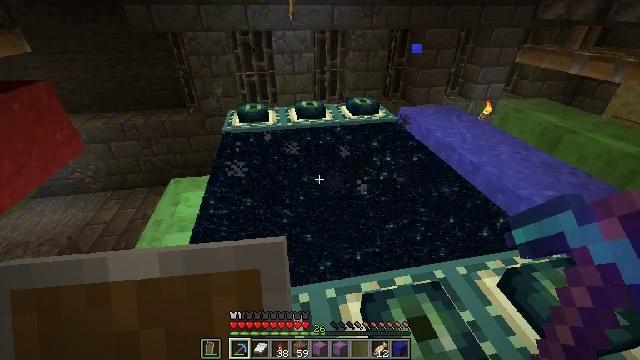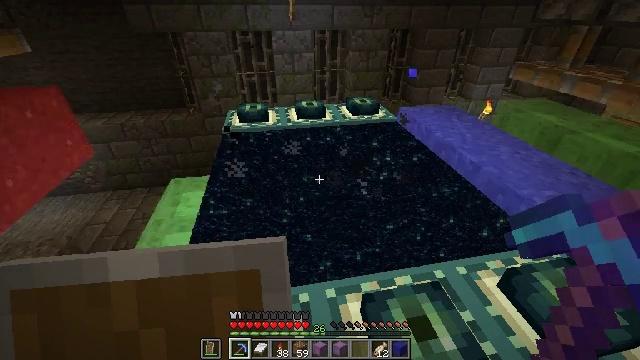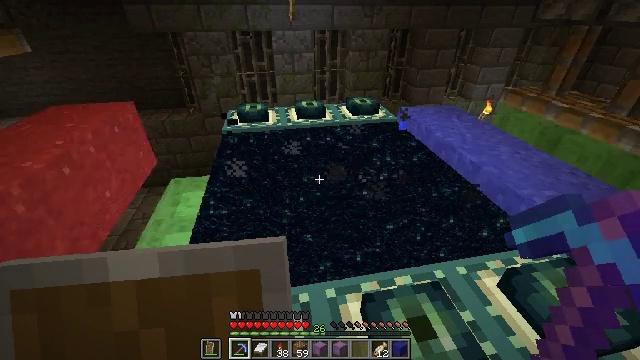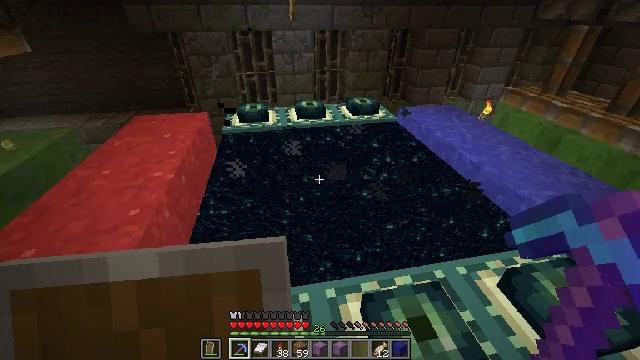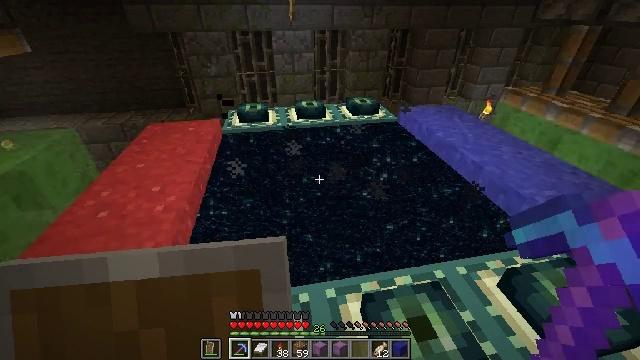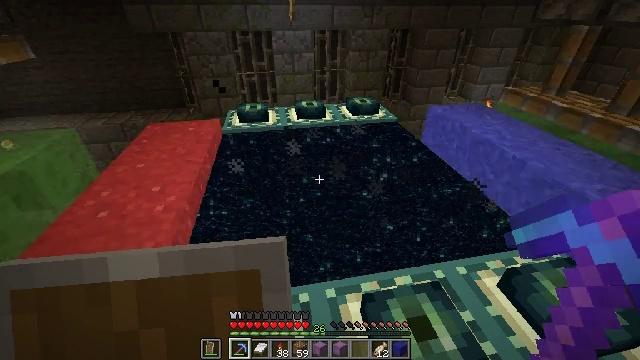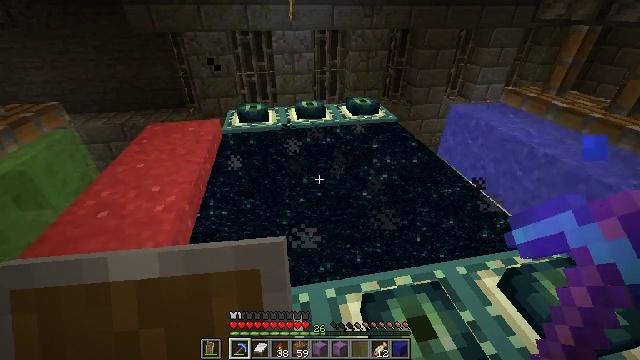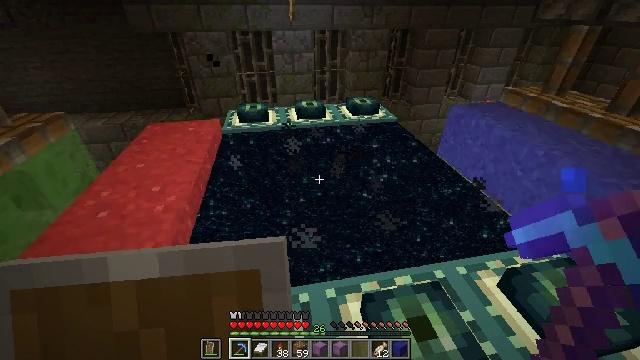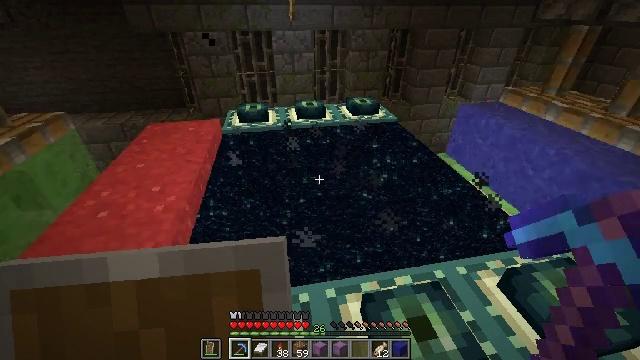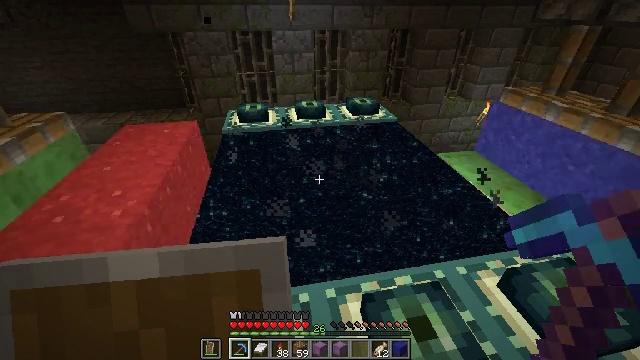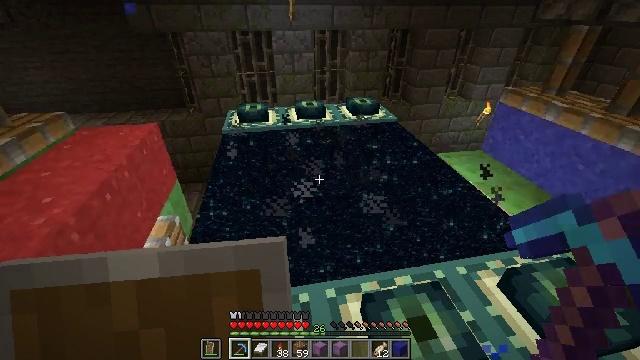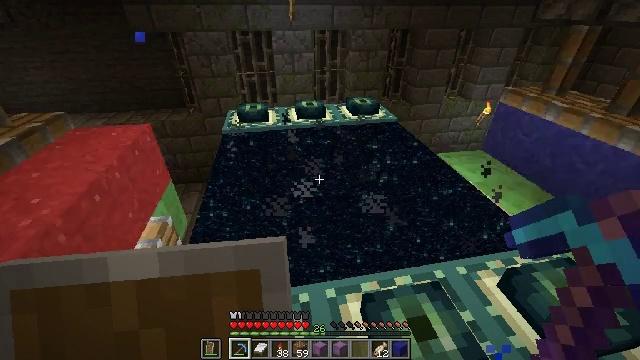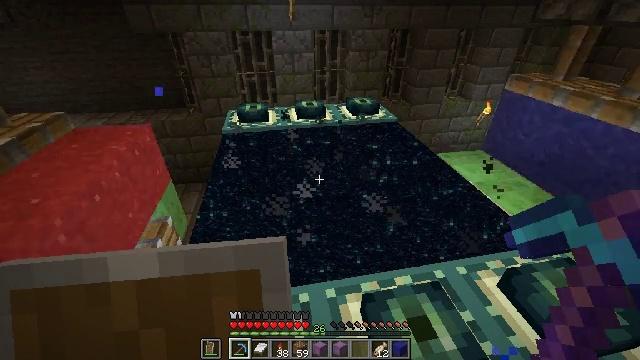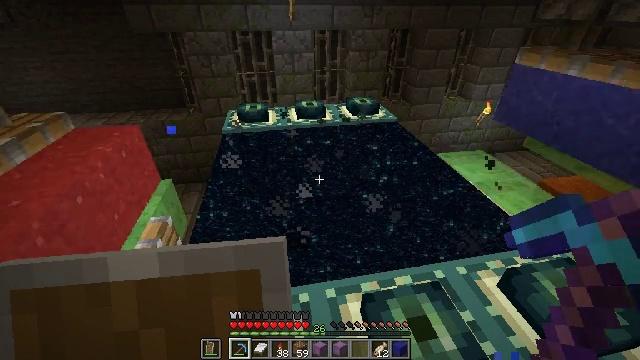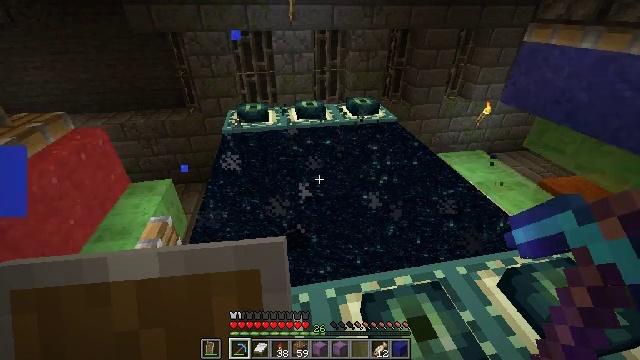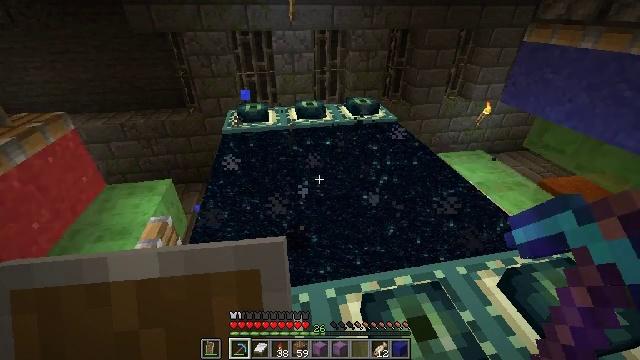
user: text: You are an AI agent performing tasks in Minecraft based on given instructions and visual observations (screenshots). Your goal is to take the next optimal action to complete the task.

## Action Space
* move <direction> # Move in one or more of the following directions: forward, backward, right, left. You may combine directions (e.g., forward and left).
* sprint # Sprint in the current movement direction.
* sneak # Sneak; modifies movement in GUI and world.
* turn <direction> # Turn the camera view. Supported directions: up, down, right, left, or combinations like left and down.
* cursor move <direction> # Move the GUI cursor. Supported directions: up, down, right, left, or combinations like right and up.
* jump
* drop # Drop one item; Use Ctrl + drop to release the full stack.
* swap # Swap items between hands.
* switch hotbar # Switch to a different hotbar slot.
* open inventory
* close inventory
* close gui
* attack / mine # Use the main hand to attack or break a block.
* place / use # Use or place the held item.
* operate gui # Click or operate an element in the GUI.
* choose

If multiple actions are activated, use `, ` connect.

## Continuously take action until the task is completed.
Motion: motion action
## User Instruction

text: Dig up the blue concrete powder.
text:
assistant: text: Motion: no_op
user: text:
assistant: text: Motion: no_op
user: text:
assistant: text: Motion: no_op
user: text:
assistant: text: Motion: no_op
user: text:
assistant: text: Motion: no_op
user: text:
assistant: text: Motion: no_op
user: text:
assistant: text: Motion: no_op
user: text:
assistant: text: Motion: no_op
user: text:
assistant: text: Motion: no_op
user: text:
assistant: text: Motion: no_op
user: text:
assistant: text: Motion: no_op
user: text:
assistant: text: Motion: no_op
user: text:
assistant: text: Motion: no_op
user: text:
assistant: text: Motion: no_op
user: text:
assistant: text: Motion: no_op
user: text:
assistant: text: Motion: no_op
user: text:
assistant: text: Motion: no_op
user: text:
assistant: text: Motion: no_op
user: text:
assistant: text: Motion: no_op
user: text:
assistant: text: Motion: no_op
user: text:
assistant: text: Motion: no_op
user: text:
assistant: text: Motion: no_op
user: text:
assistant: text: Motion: no_op
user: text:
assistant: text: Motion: no_op
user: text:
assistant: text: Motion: no_op
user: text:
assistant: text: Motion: no_op
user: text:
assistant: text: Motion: no_op
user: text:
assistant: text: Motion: no_op
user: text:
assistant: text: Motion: no_op
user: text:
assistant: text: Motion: no_op